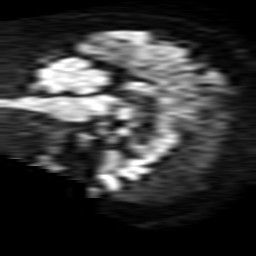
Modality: TRACE
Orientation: sagittal
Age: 69
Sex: female
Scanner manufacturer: philips
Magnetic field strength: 1.5 T
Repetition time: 3.648 s
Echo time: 0.09255 s